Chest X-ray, PA view. Patient: 37 years old, sex M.
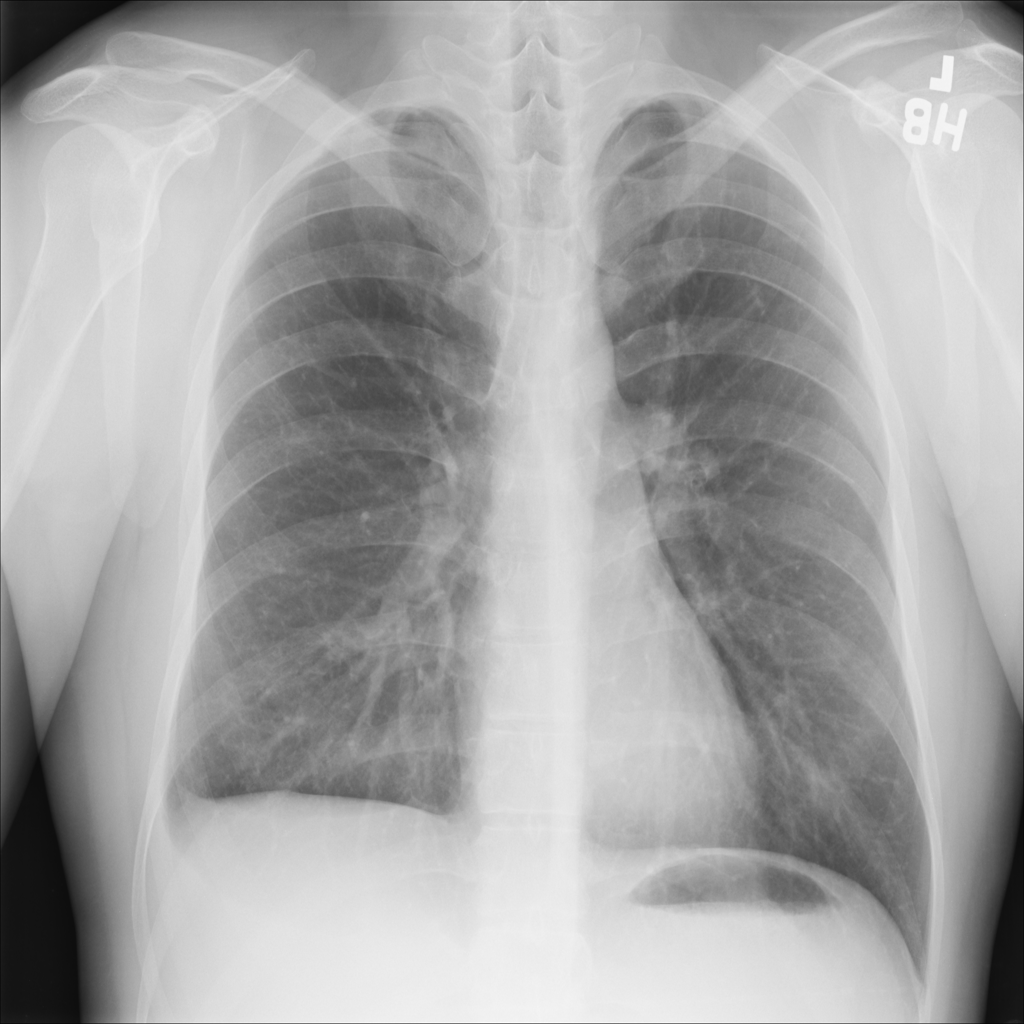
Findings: No Finding